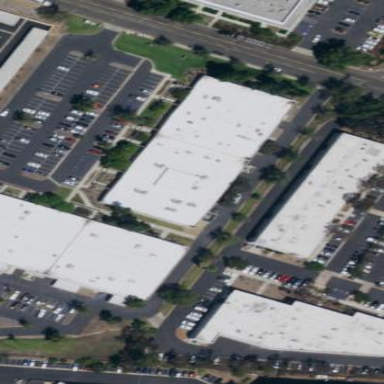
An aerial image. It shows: Industrial building.